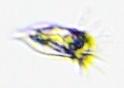
Label: Tintinnid